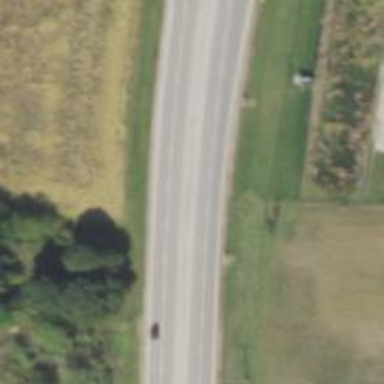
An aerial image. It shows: Asphalt trunk highway.